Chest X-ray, PA view. Patient: 76 years old, sex F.
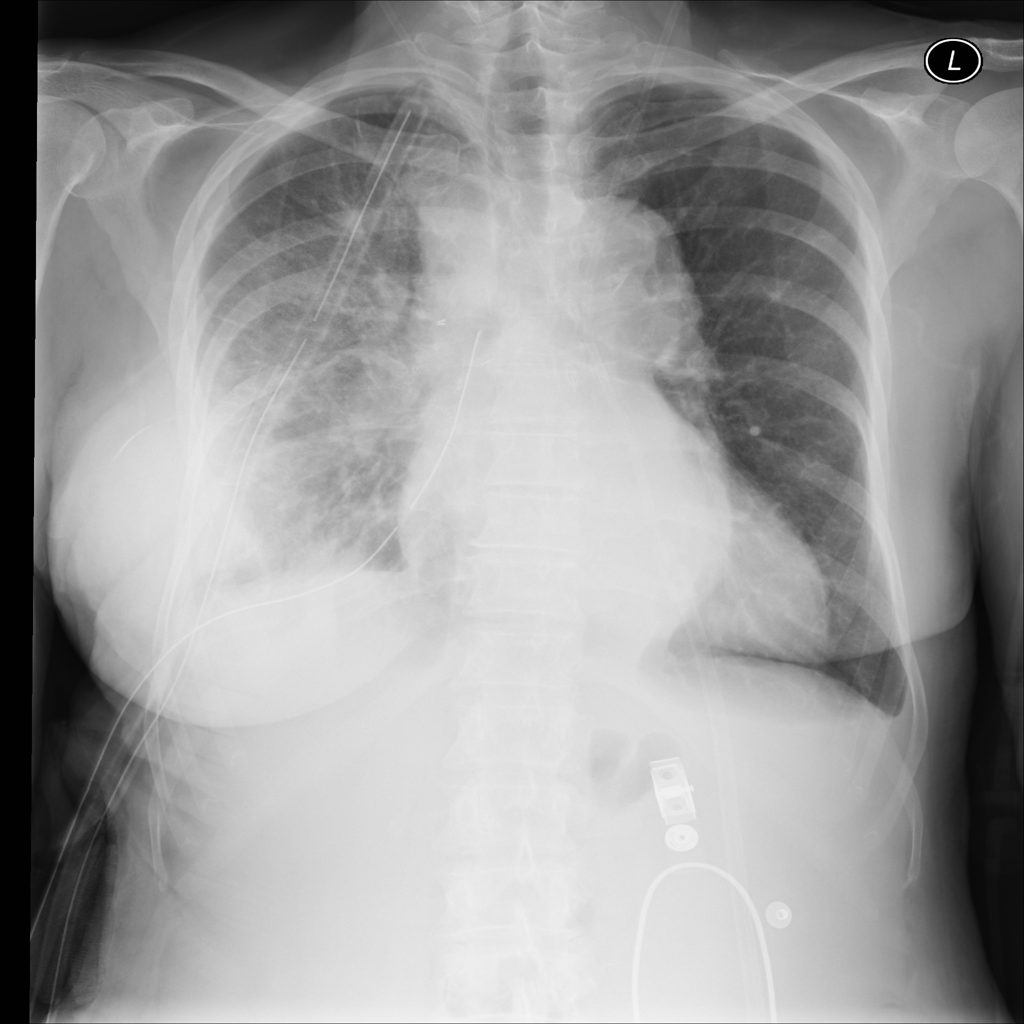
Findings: No Finding